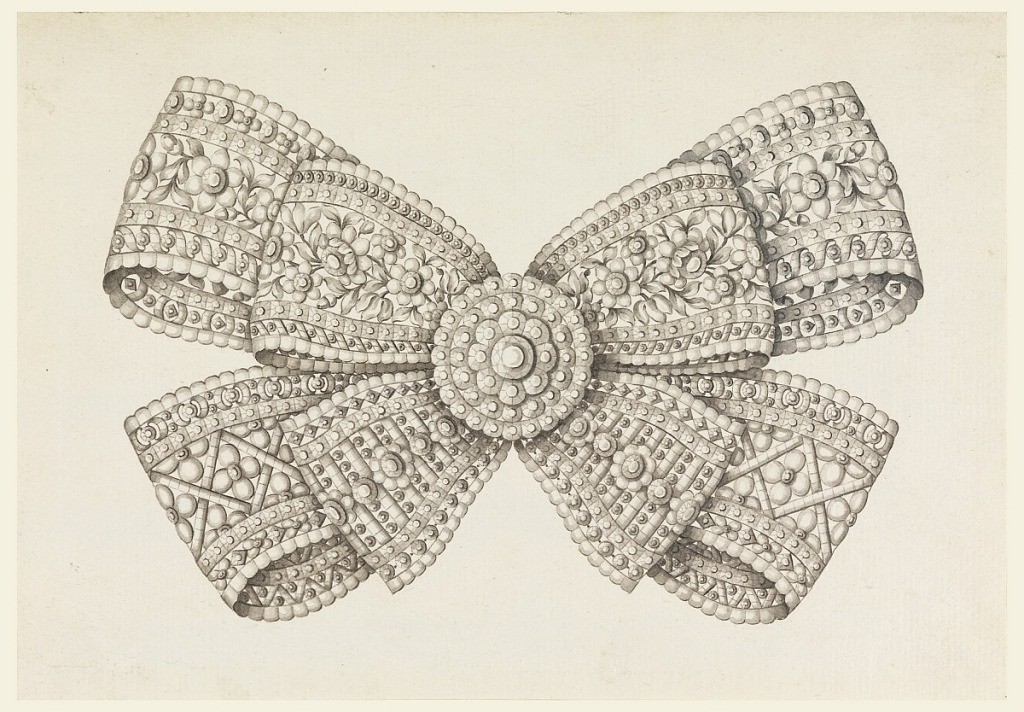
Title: Design for a Brooch
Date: late 18th century
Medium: Pen and black ink, brush and gray wash on paper
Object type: Drawing
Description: Jewelry design for a brooch. Two bows—one larger and one smaller, stacked upon one another. Both decorated with patterned bands of stones, S-curves, rhomboids, X's, and flowers. At center is a disk composed of concentric bands of scalloped stone petals with a central stone.